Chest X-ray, PA view. Patient: 70 years old, sex M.
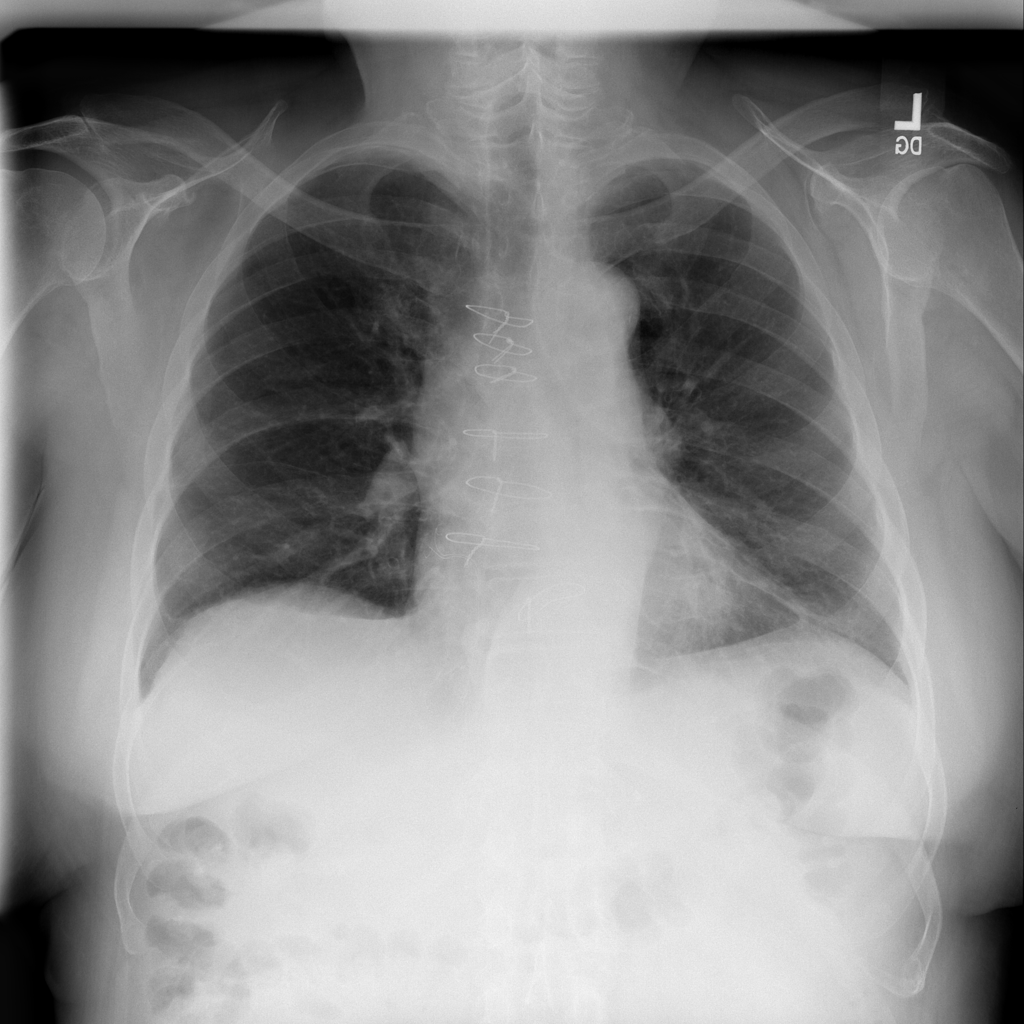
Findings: No Finding